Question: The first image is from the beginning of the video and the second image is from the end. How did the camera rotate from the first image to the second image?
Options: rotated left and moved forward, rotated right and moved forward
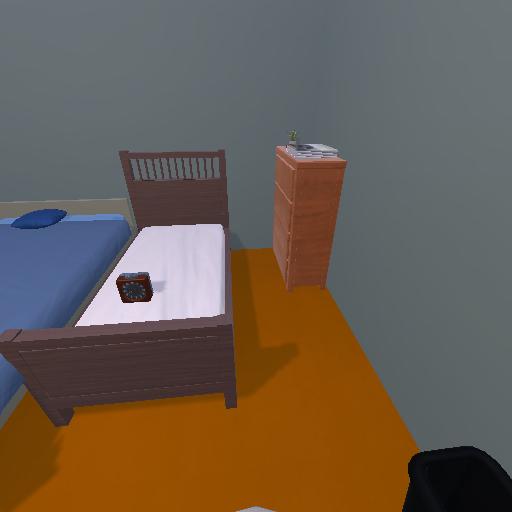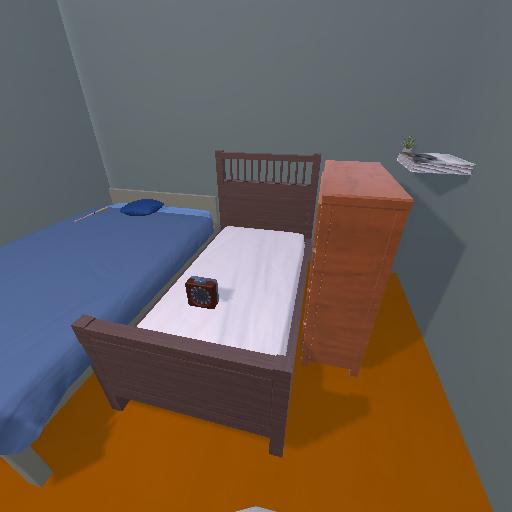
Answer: rotated left and moved forward